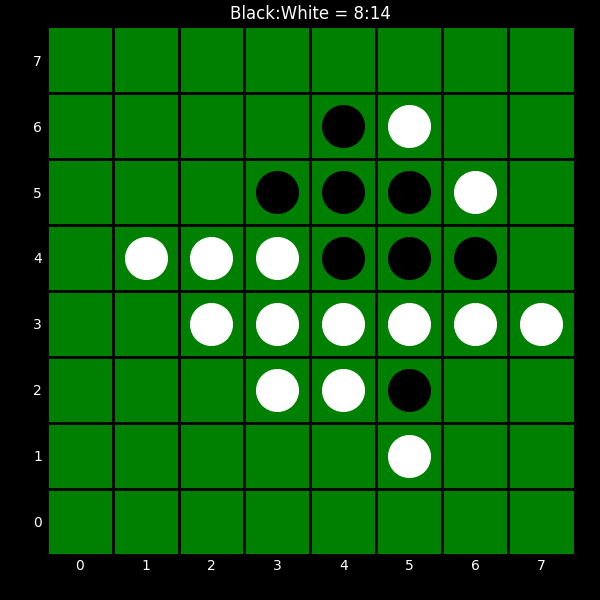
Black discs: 8
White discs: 14